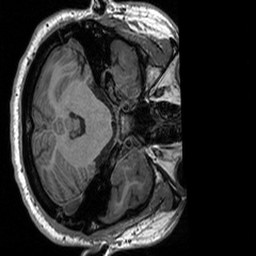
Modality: T1w
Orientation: axial
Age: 23
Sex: male
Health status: healthy
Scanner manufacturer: siemens
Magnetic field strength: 3 T
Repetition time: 2.3 s
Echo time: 0.00298 s